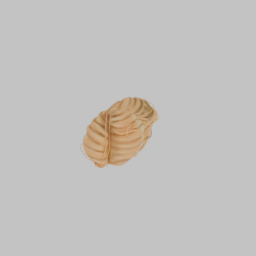
Label: people